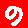
Digit: 9